Question: I am basically practicing with Java socket programming by building client and server (not necessarily HTTP server). In brief, the clients are sending request through sockets to server and server adds requests to task queue. The thread pool initially has certain number of threads and each free one is assigned to one runnable task in the task queue. My web server also has a simple storage that stores and retrieves data from a file from disk. In this project, I have to take care of several concurrency issues.
Basically, I have to build client, server, thread pool, handler, storage. However, I want to test thoroughly in a good systematic way (unit test, integration test, etc.). I don't have much experience in testing so I am looking for pointers, methodologies, frameworks, or tutorials. (I use Ant to automate building, and initially consider JUnit and EasyMock for testing)

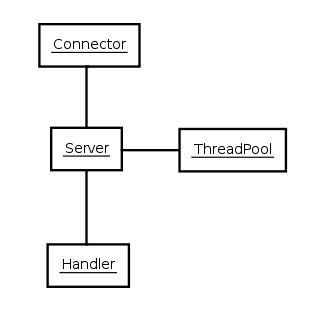
Answer: Before testing, I'd start by coding some rough and ready prototpye code. Just to see it working and to get a feel for the APIs I will be using.
Then introduce some unit tests with JUnit (there are other frameworks but JUnit is ubiquitous, and you'll find plenty of tutorials to get you started).
If your object needs to interact with some other Objects to complete it's tasks, then use mocks (EasyMock or whatever) to provide the interaction - this will probably lead to a bit of re-factoring.
Once you are happy, you can start to look at testing how your Objects interact, you can write new (integration) tests that replace the Mocks with the real thing. Greater interaction results in greater complexity.
Some things to remember
- - - - - -
There is a book on how Google does testing. Basically they don't write tests until something looks viable. They have engineers who advise on how to structure code for testing. The point is:
- - -